Field crop: maize
Growth stage: 2
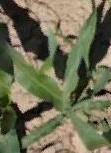
Species: maize